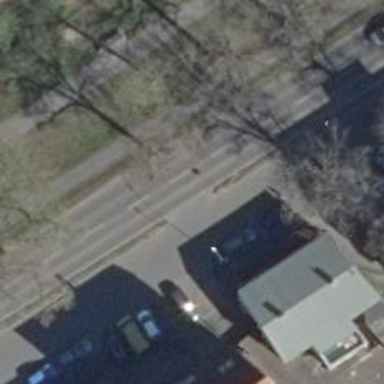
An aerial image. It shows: Asphalt road designated as living street.